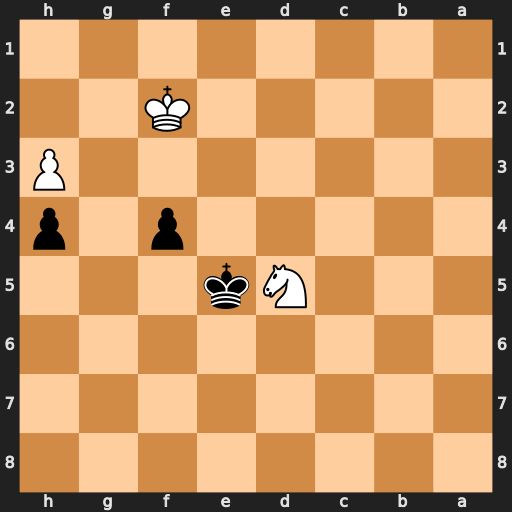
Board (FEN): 8/8/8/3Nk3/5p1p/7P/5K2/8
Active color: b
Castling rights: -
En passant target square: -
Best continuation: Kxd5 Kf3 Ke5